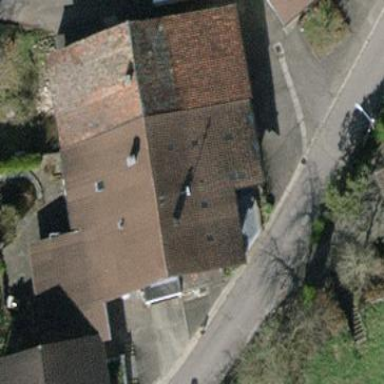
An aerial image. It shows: Gabled roofed house.